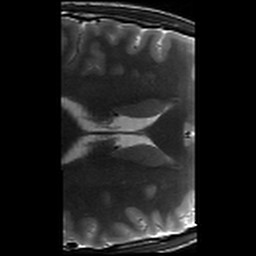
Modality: T2w
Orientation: axial
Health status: healthy
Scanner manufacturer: siemens
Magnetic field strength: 3 T
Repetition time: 8.02 s
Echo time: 0.08 s